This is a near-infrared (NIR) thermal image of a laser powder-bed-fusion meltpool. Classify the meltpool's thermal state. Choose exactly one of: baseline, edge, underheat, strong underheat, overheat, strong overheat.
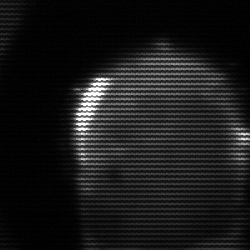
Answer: edge